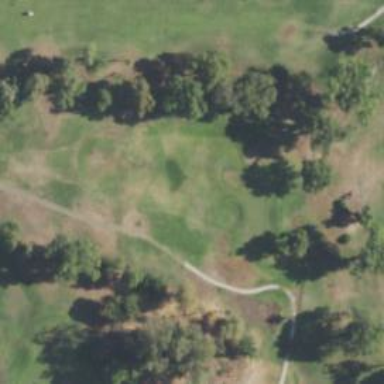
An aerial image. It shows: View of golf hole.